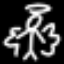
Label: angel